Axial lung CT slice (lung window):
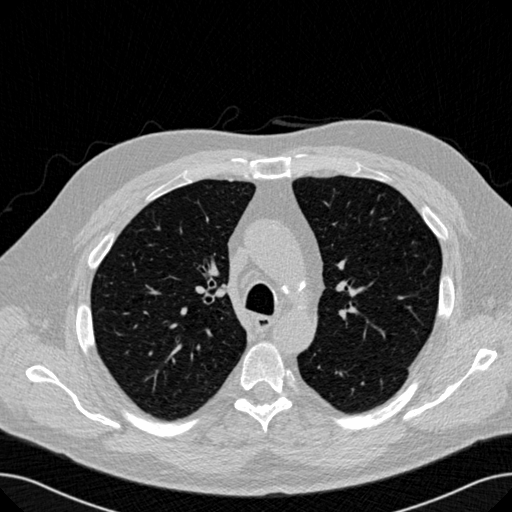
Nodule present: no